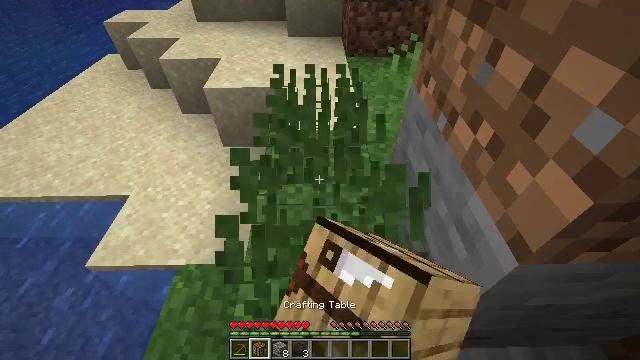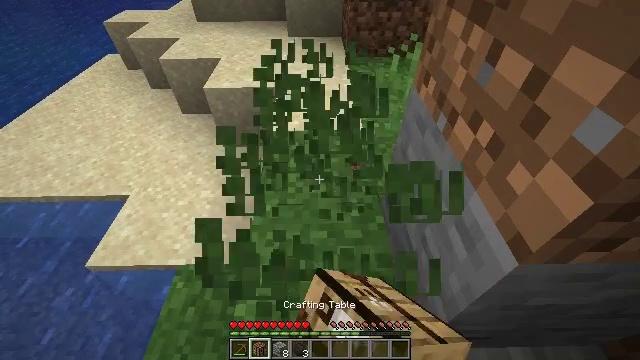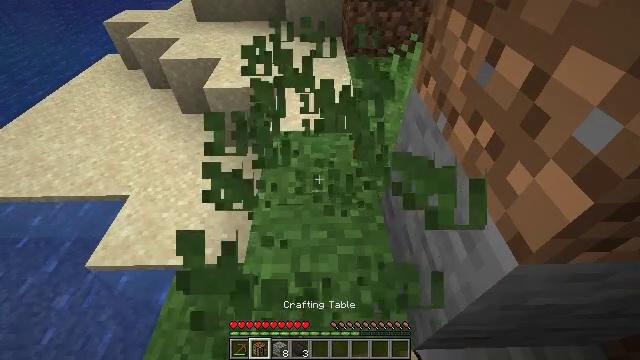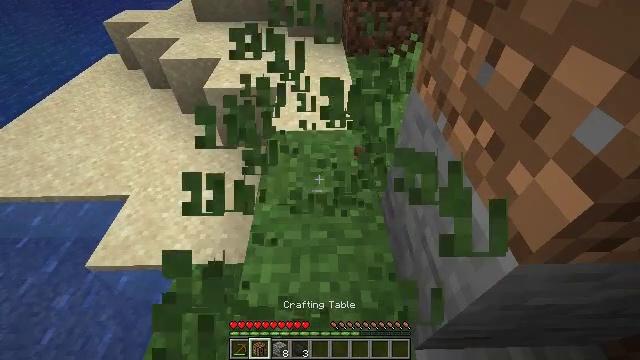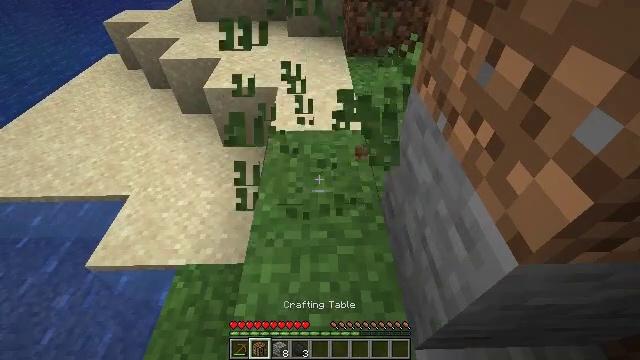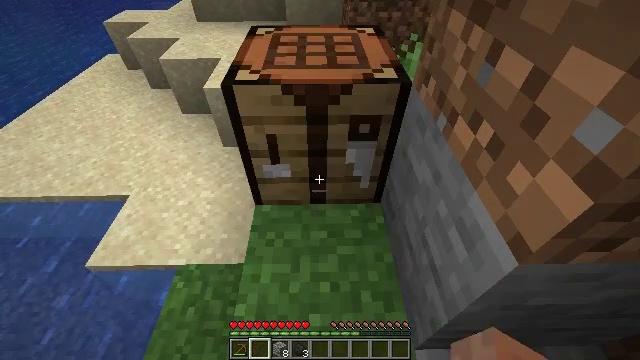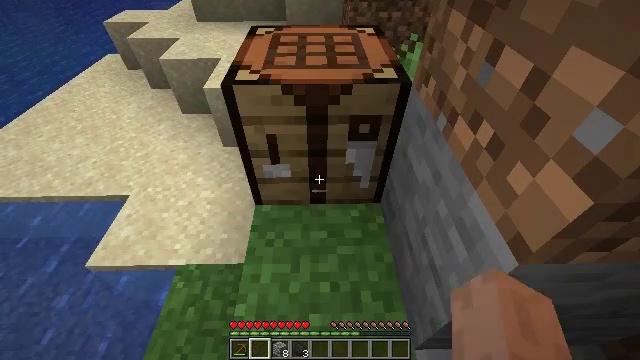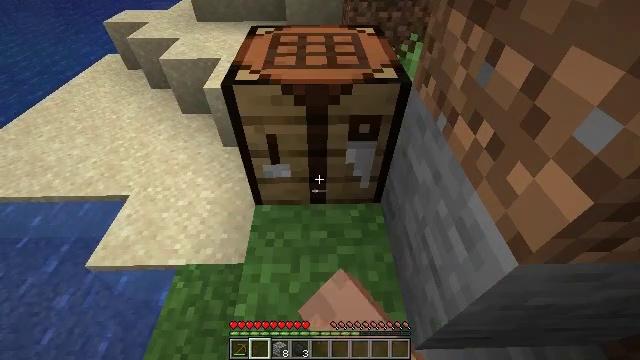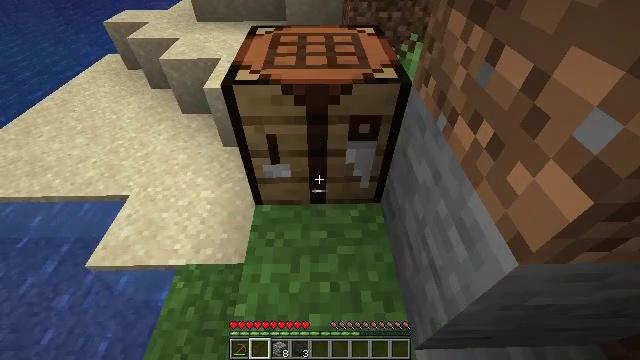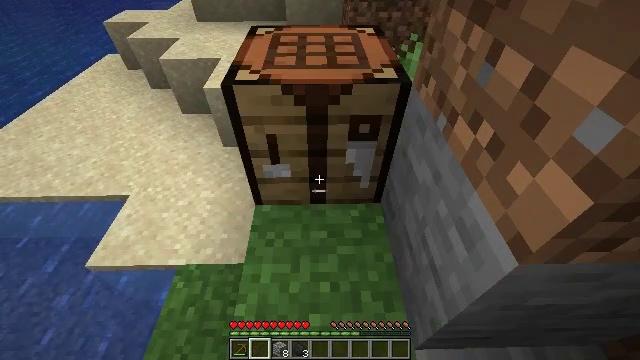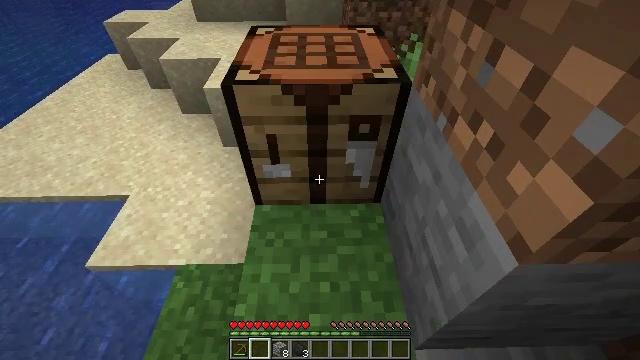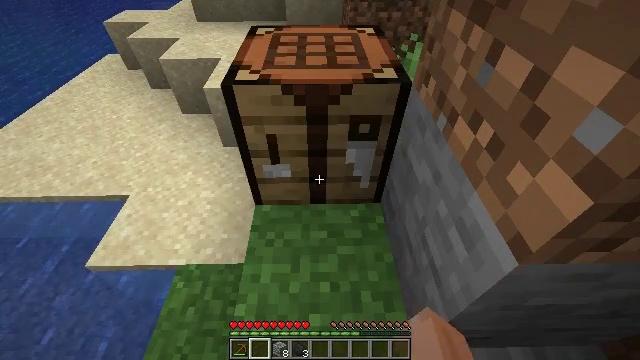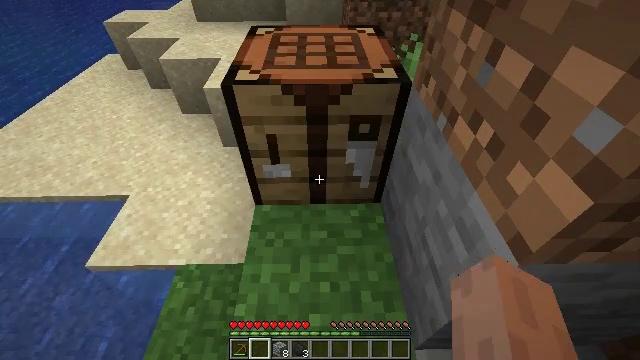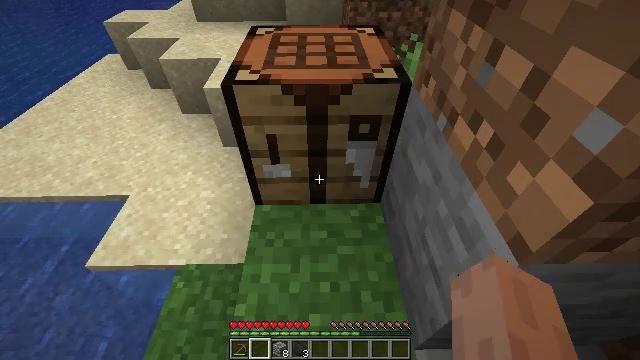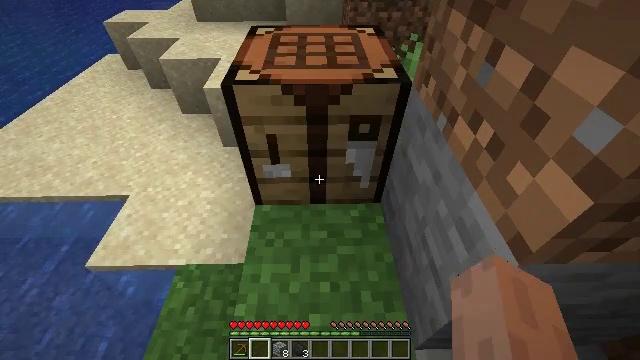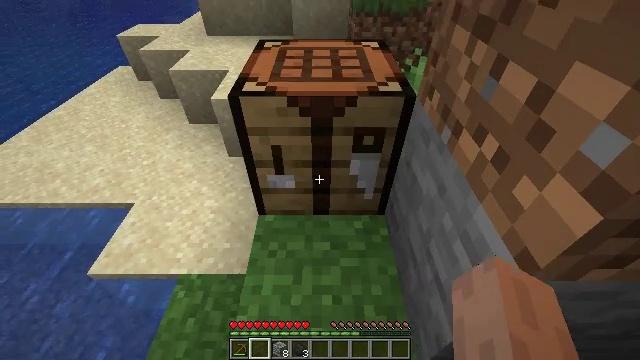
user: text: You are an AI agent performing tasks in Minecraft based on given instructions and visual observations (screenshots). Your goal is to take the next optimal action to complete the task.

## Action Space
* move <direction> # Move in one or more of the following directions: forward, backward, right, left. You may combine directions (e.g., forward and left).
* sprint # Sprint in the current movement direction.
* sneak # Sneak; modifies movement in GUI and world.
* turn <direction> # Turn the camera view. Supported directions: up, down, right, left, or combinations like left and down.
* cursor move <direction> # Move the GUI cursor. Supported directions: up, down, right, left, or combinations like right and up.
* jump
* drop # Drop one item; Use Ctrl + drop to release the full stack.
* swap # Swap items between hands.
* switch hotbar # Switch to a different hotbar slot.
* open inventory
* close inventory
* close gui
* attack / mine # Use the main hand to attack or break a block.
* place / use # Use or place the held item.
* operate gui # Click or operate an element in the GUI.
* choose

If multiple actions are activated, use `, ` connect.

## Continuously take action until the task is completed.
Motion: motion action
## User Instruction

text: Craft a stone pickaxe with cobblestones and sticks.
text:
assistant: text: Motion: no_op
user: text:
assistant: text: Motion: no_op
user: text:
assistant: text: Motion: no_op
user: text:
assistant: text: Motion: no_op
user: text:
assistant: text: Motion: use / place
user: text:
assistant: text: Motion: use / place
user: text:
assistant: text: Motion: use / place
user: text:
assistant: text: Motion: use / place
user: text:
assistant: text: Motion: no_op
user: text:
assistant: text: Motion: no_op
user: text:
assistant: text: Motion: no_op
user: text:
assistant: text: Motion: no_op
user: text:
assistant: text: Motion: no_op
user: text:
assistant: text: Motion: no_op
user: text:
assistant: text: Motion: turn left and up
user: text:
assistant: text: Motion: turn up
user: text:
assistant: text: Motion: turn up
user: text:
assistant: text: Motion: use / place
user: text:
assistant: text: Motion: use / place
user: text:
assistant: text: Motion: use / place
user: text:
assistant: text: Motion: no_op
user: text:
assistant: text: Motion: turn left and up
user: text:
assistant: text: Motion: no_op
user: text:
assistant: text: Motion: no_op
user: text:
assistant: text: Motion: no_op
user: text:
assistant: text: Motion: no_op
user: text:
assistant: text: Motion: no_op
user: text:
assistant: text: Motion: no_op
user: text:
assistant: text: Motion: no_op
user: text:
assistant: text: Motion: no_op